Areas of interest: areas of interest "Guangzhou Science Center"
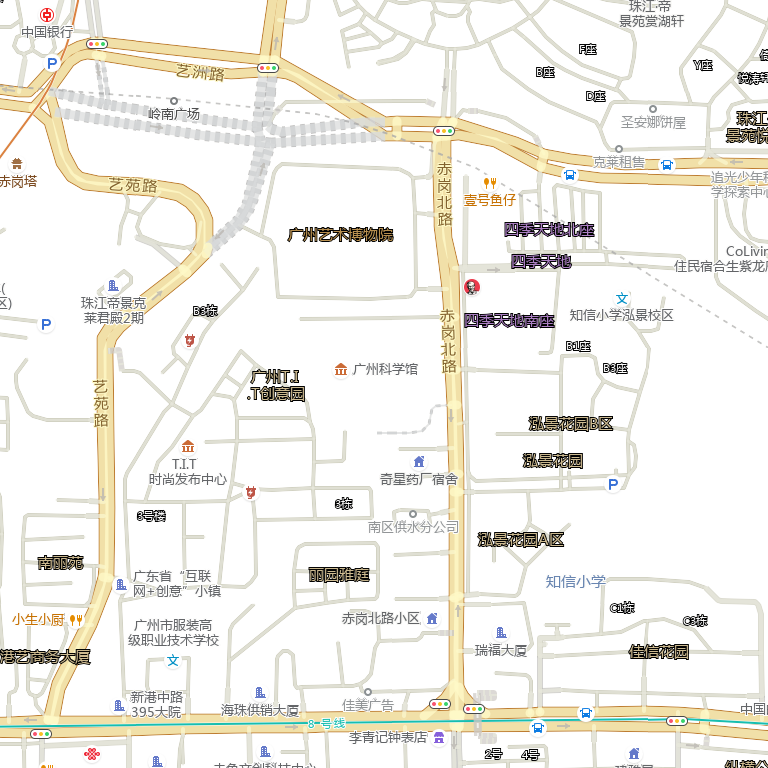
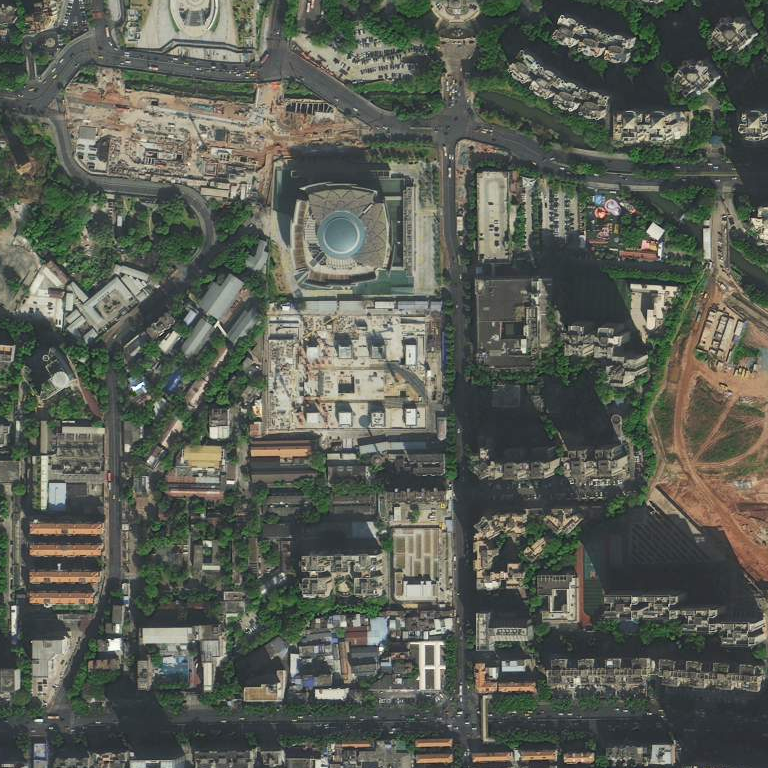